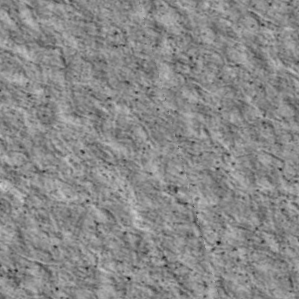
Label: non_frost